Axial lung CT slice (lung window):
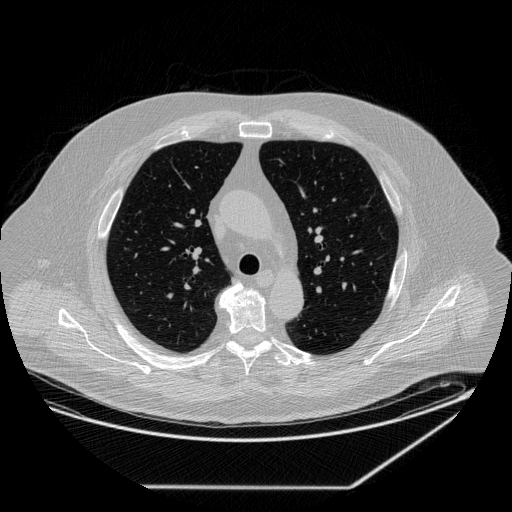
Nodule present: no